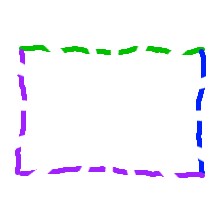
Shape: rectangle